【题型】选择题　【知识点】平面几何　【难度】easy
下列格点三角形中，与右侧已知格点 $\triangle ABC$ 相似的是（\qquad ）

A.

B.

C.

D.

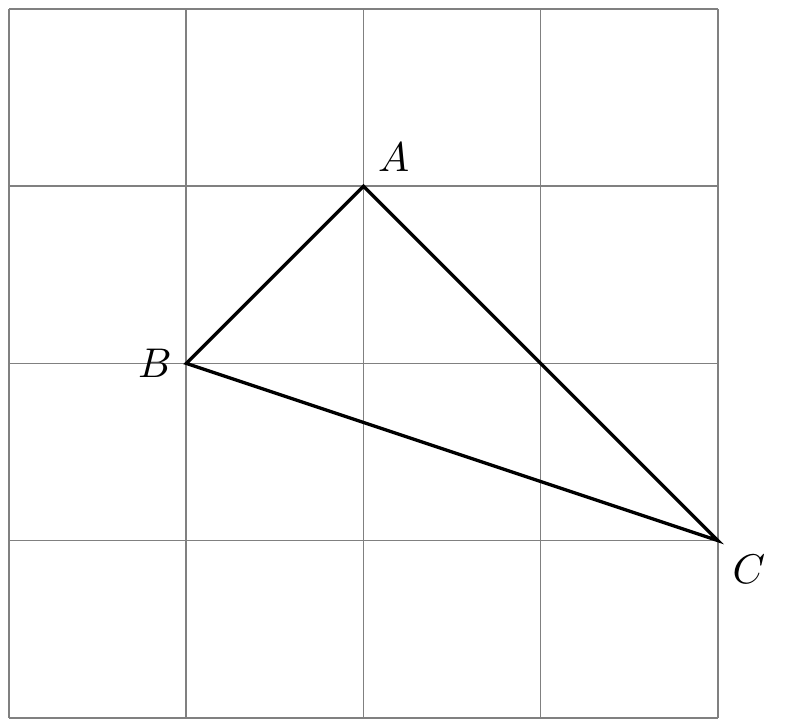
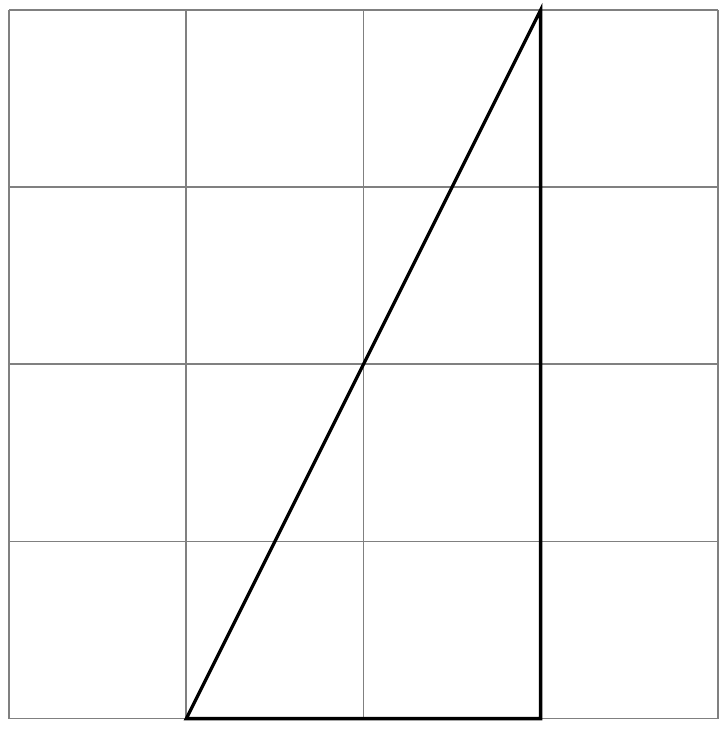
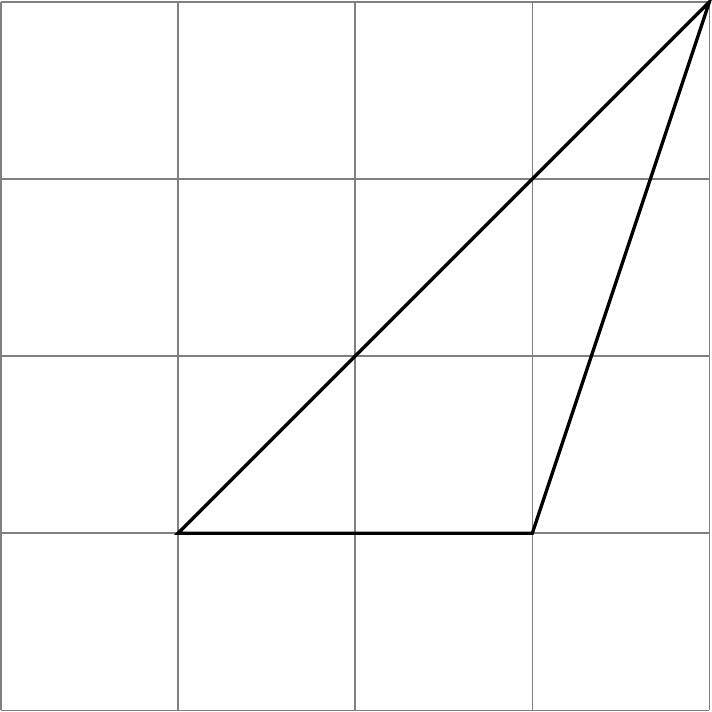
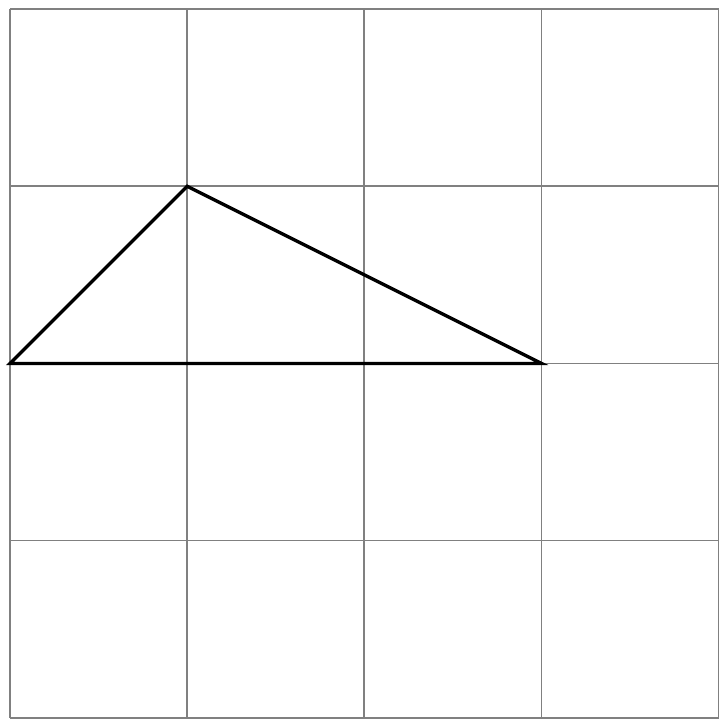
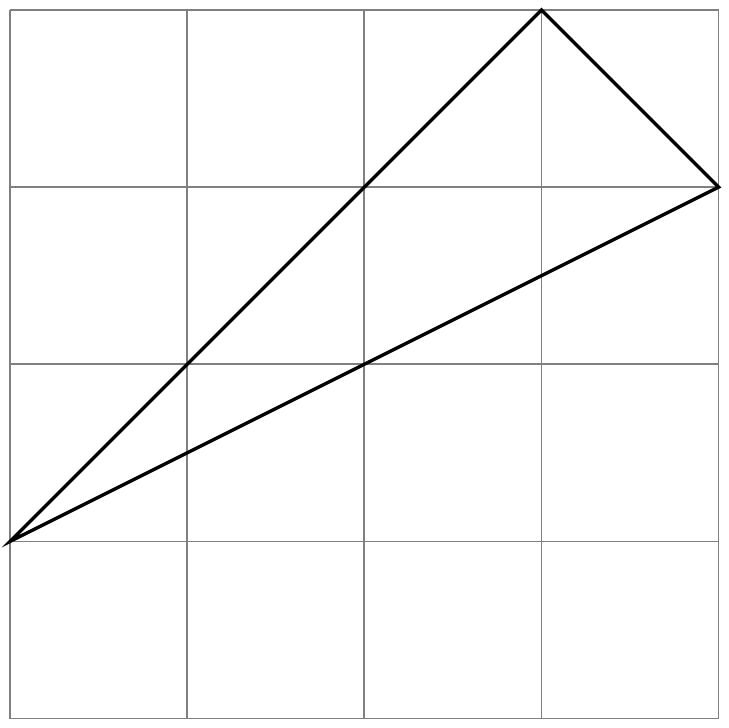
【解答】
解：
$\triangle ABC$ 的三边长分别为：
$AB = \sqrt{1^2 + 1^2} = \sqrt{2}$，

$AC = \sqrt{2^2 + 2^2} = 2\sqrt{2}$，
$BC = \sqrt{3^2 + 1^2} = \sqrt{10}$。

$\because AB^2 + AC^2 = BC^2$，

$\therefore \triangle ABC$ 为直角三角形，B、C 选项不符合题意，排除。

A 选项中三边长度分别为：$2$、$4$、$2\sqrt{5}$,

$\therefore \frac{2}{\sqrt{2}} = \frac{4}{2\sqrt{2}} = \frac{2\sqrt{5}}{\sqrt{10}} = \sqrt{2}$，

A 选项符合题意。

D 选项中三边长度分别为：$\sqrt{2}$、$3\sqrt{2}$、$2\sqrt{5}$，

$\therefore \frac{\sqrt{2}}{\sqrt{2}} \neq \frac{3\sqrt{2}}{2\sqrt{2}} \neq \frac{2\sqrt{5}}{\sqrt{10}}$。

故选：A。